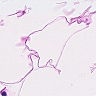
Metastatic tissue present: no